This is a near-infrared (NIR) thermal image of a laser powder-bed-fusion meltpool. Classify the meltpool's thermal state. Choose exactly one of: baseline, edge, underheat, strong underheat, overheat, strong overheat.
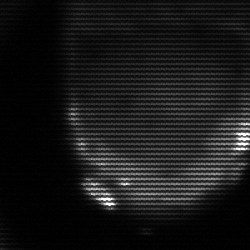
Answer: edge